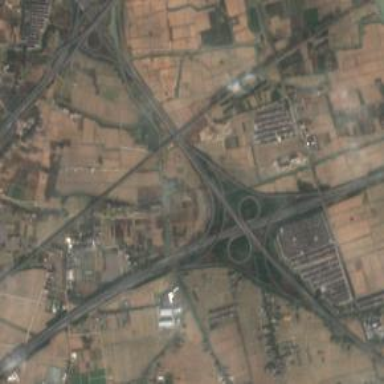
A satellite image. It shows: Motorway junction.